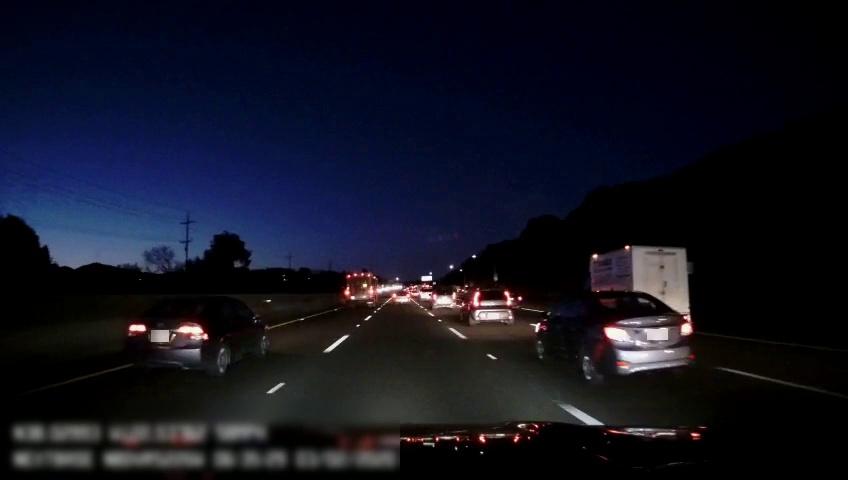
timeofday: Night
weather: Other
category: Drivable Space
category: Vehicles | Bus
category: Vehicles | Car
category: Vehicles | Truck
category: Vehicles | SUV
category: Vehicles | Car
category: Vehicles | Car
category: Vehicles | Car
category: Vehicles | Car
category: Lanes | Alternate Lane
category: Lanes | Current Lane
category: Lanes | Current Lane
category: Lanes | Alternate Lane
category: Lanes | Alternate Lane